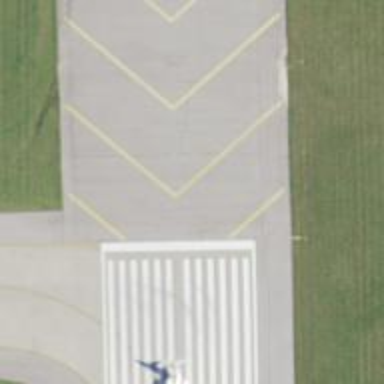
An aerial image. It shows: Displaced threshold runway at the airport.